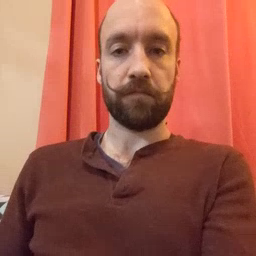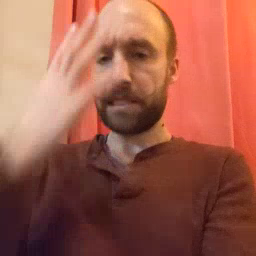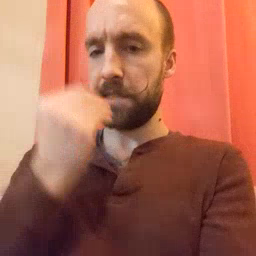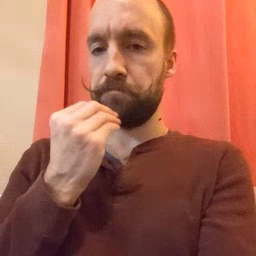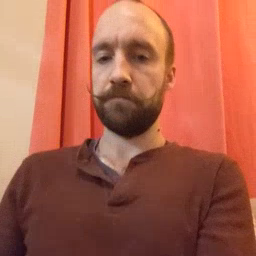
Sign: sleep